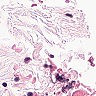
Metastatic tissue present: no